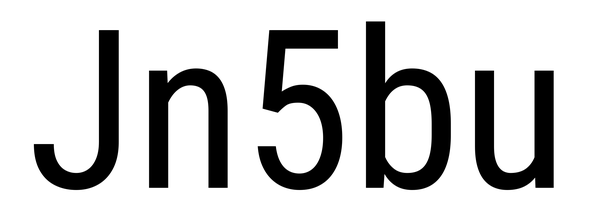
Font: Roboto_Condensed_Regular